Question: I'm building a . I'm trying to add a that send a new entity to subscriber when it is added.
When I execute the subscription from the the handshake with server seems to be successed:
GraphQL http request websocket:

When I execute the mutation that adds a review it successed and create a record on the db, but the above screen reamins as it is, no updates, no data receveived from the socket.
This is the mutation:
'''
Field<ReviewType>(
"createReview",
arguments: new QueryArguments(
new QueryArgument<NonNullGraphType<ReviewInput>>
{
Name = "reviewInput"
}
),
resolve: context =>
{
var review = context.GetArgument<Review>("reviewInput");
var rev = reviewService.Add(review);
return rev;
}
);
'''
'''
public partial class ShopSubscription : ObjectGraphType
{
private readonly IReviewService _reviewService;
public ShopSubscription(IReviewService reviewService)
{
_reviewService = reviewService;
AddField(new EventStreamFieldType
{
Name = "reviewAdded",
Type = typeof(ReviewType),
Resolver = new FuncFieldResolver<Review>((context) => context.Source as Review),
Subscriber = new EventStreamResolver<Review>((context) => _reviewService.ReviewAdded())
});
}
}
'''
'''
public class ReviewService : IReviewService
{
private readonly IReviewRepository _reviewRepository;
private readonly ISubject<Review> _sub = new ReplaySubject<Review>(1);
public ReviewService(IReviewRepository reviewRepository)
{
_reviewRepository = reviewRepository;
}
public Review Add(Review review)
{
var addedEntity = _reviewRepository.Add(review);
_sub.OnNext(review);
return review;
}
public IObservable<Review> ReviewAdded()
{
return _sub.AsObservable();
}
}
'''
I post the Startup.cs too, maybe it can helps.
'''
public class Startup
{
public Startup(IConfiguration configuration)
{
Configuration = configuration;
}
public IConfiguration Configuration { get; }
public void ConfigureServices(IServiceCollection services)
{
services.AddCors();
services.AddDbContext<ShopDbContext>(opt =>
opt.UseSqlServer(Configuration.GetConnectionString("Default")));
services.AddScoped<ISupplierRepository, SupplierRepository>();
services.AddScoped<IProductRepository, ProductRepository>();
services.AddScoped<IReviewRepository, ReviewRepository>();
services.AddScoped<IReviewService, ReviewService>();
services.AddSingleton<IDataLoaderContextAccessor, DataLoaderContextAccessor>();
services.AddSingleton<DataLoaderDocumentListener>();
services.AddScoped<ShopSchema>();
services.AddGraphQL(options =>
{
options.EnableMetrics = false;
})
.AddWebSockets()
.AddSystemTextJson()
.AddGraphTypes(typeof(ShopSchema), ServiceLifetime.Scoped).AddDataLoader();
services.AddControllers()
.AddNewtonsoftJson(o => o.SerializerSettings.ReferenceLoopHandling = Newtonsoft.Json.ReferenceLoopHandling.Ignore);
}
public void Configure(IApplicationBuilder app, IWebHostEnvironment env, ShopDbContext dbContext)
{
if (env.IsDevelopment())
{
app.UseDeveloperExceptionPage();
}
app.UseCors("Cors");
app.UseHttpsRedirection();
app.UseRouting();
app.UseAuthorization();
app.UseWebSockets();
app.UseGraphQLWebSockets<ShopSchema>("/graphql");
app.UseGraphQL<ShopSchema>();
app.UseGraphQLPlayground(options: new GraphQLPlaygroundOptions { GraphQLEndPoint ="/graphql", SchemaPollingEnabled = false });
app.UseEndpoints(endpoints =>
{
endpoints.MapControllers();
});
dbContext.SeedData();
}
}
'''
Thanks in advance for help.
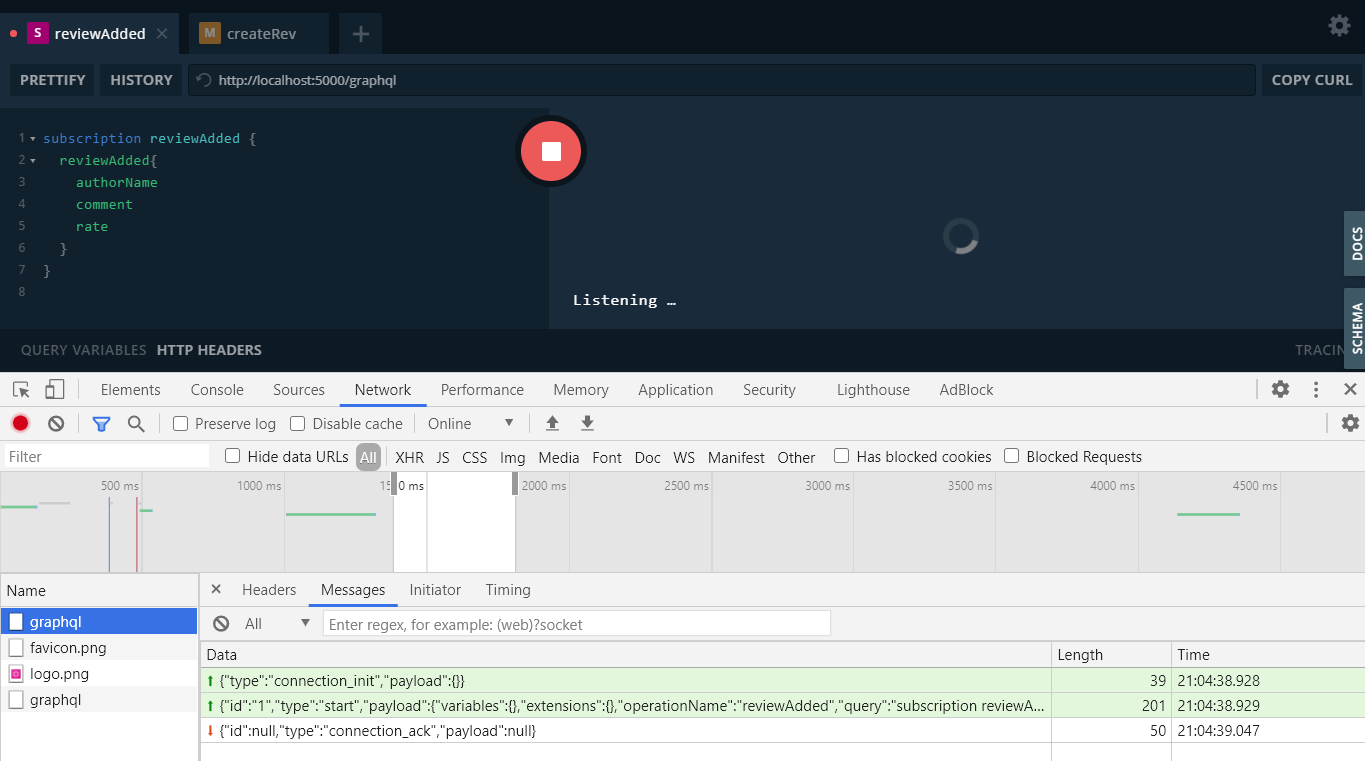
Answer: After a deeper investigation I found out the problem. I post the solution, maybe could help someone.
The problem was about Dependency Injection: the class containing the subscription "notification logic" (in my case ReviewService.cs) must be registered as Singleton instead of Scoped. This caused a sort of chain reaction that bring the repositories classes to be registered as Transient.
This is the working code:
'''
public void ConfigureServices(IServiceCollection services)
{
services.AddCors(options => options.AddPolicy("Cors",
builder =>
{
builder.AllowAnyOrigin()
.AllowAnyMethod()
.AllowAnyHeader();
}));
services.AddDbContext<ShopDbContext>(opt =>
opt.UseSqlServer(Configuration.GetConnectionString("Default")));
services.AddTransient<ISupplierRepository, SupplierRepository>();
services.AddTransient<IProductRepository, ProductRepository>();
services.AddTransient<IReviewRepository, ReviewRepository>();
services.AddSingleton<IReviewService, ReviewService>();
services.AddSingleton<IDataLoaderContextAccessor, DataLoaderContextAccessor>();
services.AddSingleton<DataLoaderDocumentListener>();
services.AddScoped<ShopSchema>();
services.AddGraphQL(options =>
{
options.EnableMetrics = false; // info sulla richiesta (ms, campi richiesti, ecc)
})
.AddWebSockets()
.AddSystemTextJson()
.AddGraphTypes(typeof(ShopSchema), ServiceLifetime.Scoped).AddDataLoader();
services.AddControllers()
.AddNewtonsoftJson(o => o.SerializerSettings.ReferenceLoopHandling = Newtonsoft.Json.ReferenceLoopHandling.Ignore);
}
'''